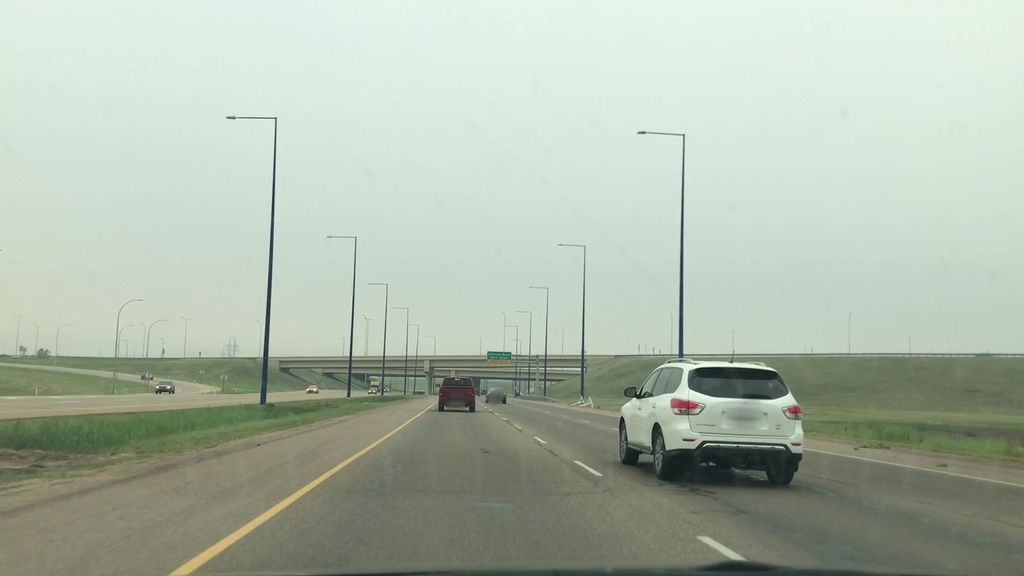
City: edmonton